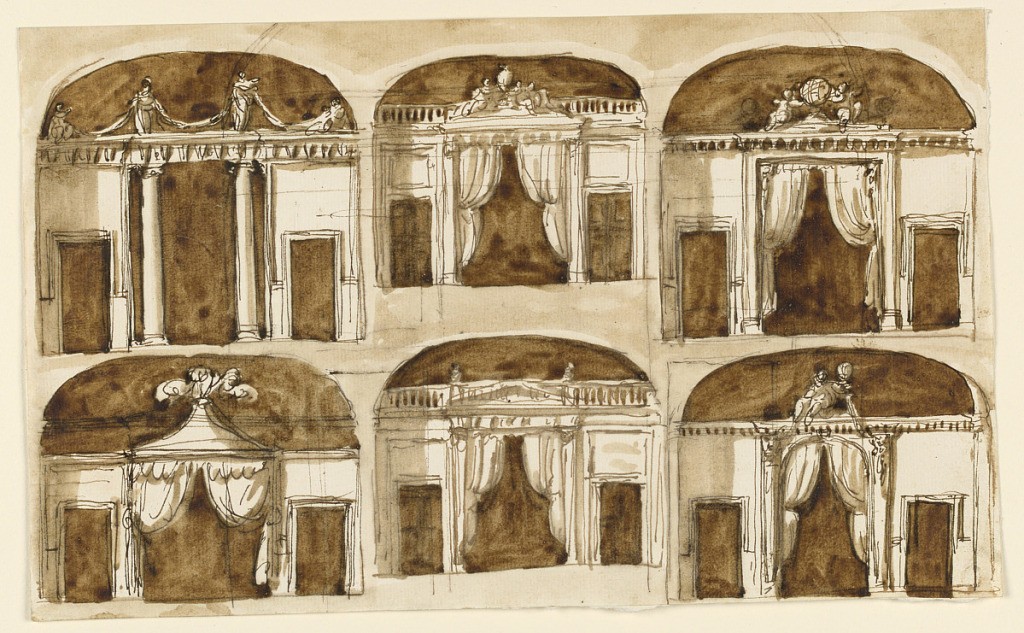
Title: Six Designs for Alcove Elevations
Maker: Giuseppe Barberi, Italian, 1746–1809
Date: ca. 1790
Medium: Pen and brown ink, brush and brown wash on off-white laid paper, lined
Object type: Drawing
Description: Each with a central main entrance and two lateral lower ones. The lower part of the ceiling is vaulted. Left row, above: beside the central opening are two Ionic columns; laterally are door openings in somewhat projecting walls; above is an entablature with, on top, figures. Figures standing above the columns and sitting putti at the ends, connected by festoons. Below: the central opening has the shape of that in a circular tent with a bunch of feathers on top. Laterally are door openings in walls. Central row, above: laterally are door openings in walls. Central row, above: laterally are doors with a panel as overdoor. The entablature of the central part is supported by two pillars. Curtains, held up. Above the entablature, laterally, are balustrades, in the center sitting figures beside a pedestal with a vase. Below: a variation of above, with a triangular pediment in front of the balustrade, in the center. Right row, above: another variation without overdoor and frieze. The cornices of the entablature are supported by consoles. Above it, in the center, are two putti sitting beside a sphere. Below: a variation of the one before mentioned. The central entrance has the shape of an arch between two gaines. On top a putto, sitting, raising a sphere. Colored background.